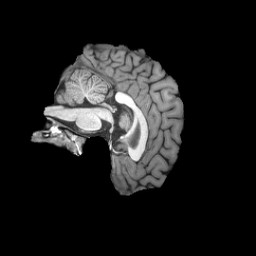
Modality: T1w
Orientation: sagittal
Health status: healthy